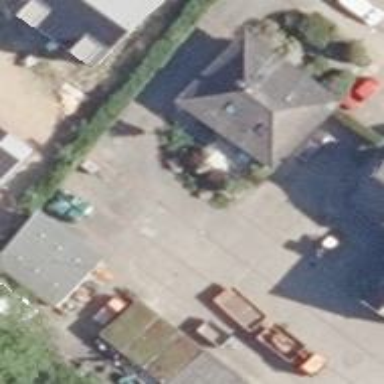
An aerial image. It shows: Building with hipped roof.